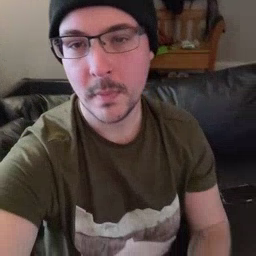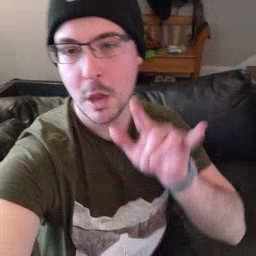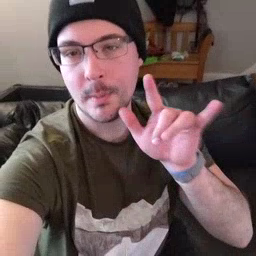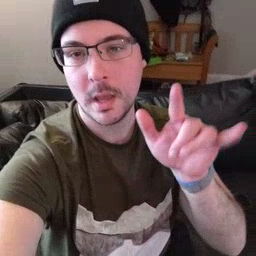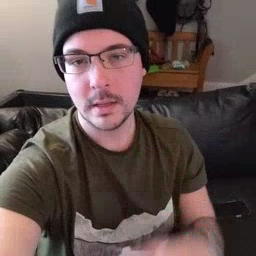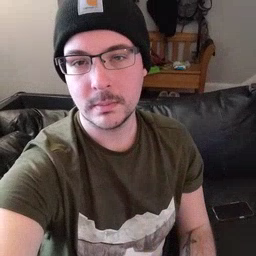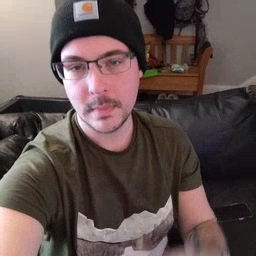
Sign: airplane